Question: I am using Dropbox API in my iPad app.Means i am accessing Dropbox folder and displaying files in my app, By selecting a file from that Dropbox app folder am using it into my app. Now i want to submit it to AppStore. So before submitting it to AppStore. How can i submit it to production in DropBox site.I have seen it in Dropbox site but i didn't get it. If anyone know please help me.

And at the time of logout am using
[[DBSession sharedSession] unlinkAll]; but after login if am i goto dropbox it is showing
the below screen. But i want to show login screen.It is showing login screen when i select "change". To show login at first time what i need to do. which methd will call when i click on change ?
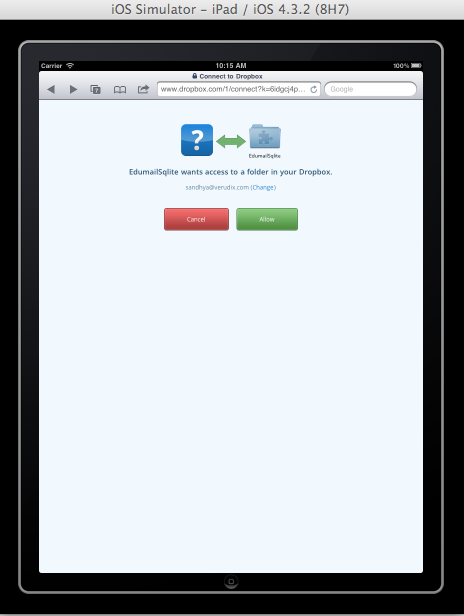
Answer: You can apply for production status by clicking on the "Apply for production status" link on your app's options page, and filling out the form.
To get to your app's options page, go here:
<URL>
Then, click the "Options" link to the right of the app you want to apply for production with.
Be sure to give clear, complete answers to the questions on the form. You can find more information about applying for production here:
<URL>
Regarding your edit, although unrelated to the first question, it sounds like you want to be able to immediately direct the user to the login screen, as they may be signed into the wrong account. The Dropbox API doesn't currently have any such way to do this, rather, you should just let the user use the "change" button themselves if they wish to change accounts.